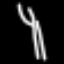
Label: fork